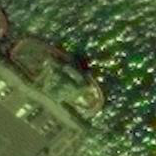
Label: civil